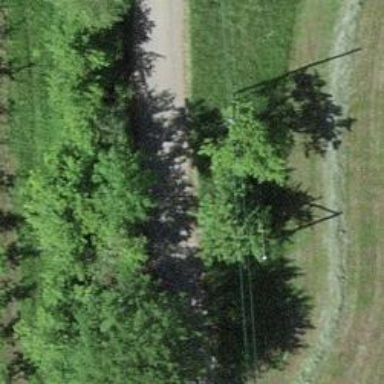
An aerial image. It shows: Minor power line.